Interaction volume radius: 5 \u00c5
Interaction volume height: 30 \u00c5
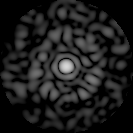
Disorder parameter: 0.8536